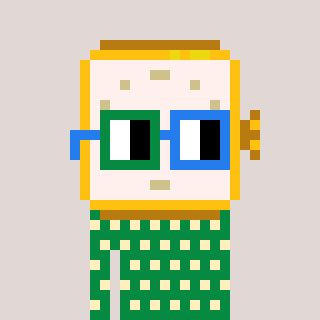
a pixel art character with square green and blue glasses, a watch-shaped head and a green-colored body on a warm background